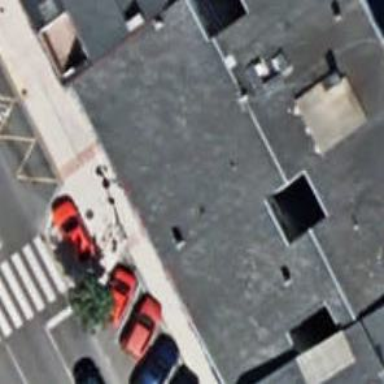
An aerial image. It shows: Car shop.